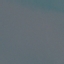
Land use / land cover class: SeaLake